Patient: sex M, age 55
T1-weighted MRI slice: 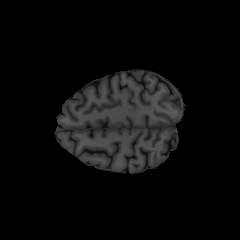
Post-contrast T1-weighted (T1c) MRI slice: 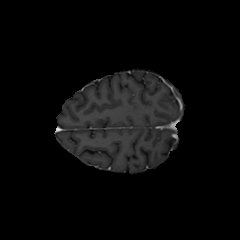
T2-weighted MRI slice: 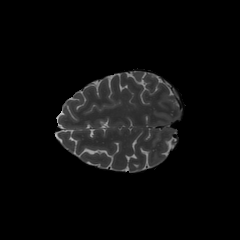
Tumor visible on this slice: no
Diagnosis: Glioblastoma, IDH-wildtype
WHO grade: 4